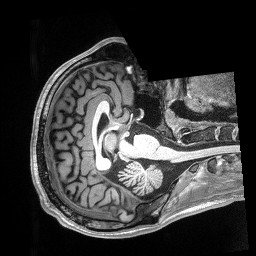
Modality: T1w
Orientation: axial